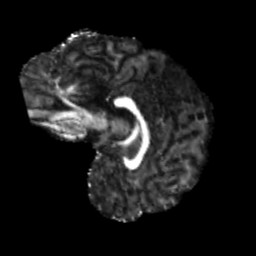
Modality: FA
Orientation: sagittal
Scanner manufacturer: siemens
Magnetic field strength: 3 T
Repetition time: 4 s
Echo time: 0.0594 s